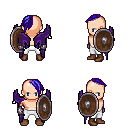
a pixel art fantasy rpg character, male body template, human, light skin, purple wings, white pants, blue long mohawk hairstyle, metal gloves, brown shoes, shield, four views (front, back, left, right), 2x2 character sprite sheet, small pixel art, hard edges, no anti-aliasing